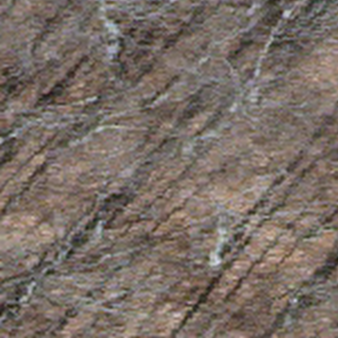
Label: other